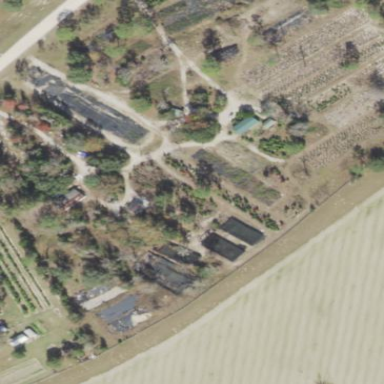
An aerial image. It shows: Plant nursery cultivating trees.